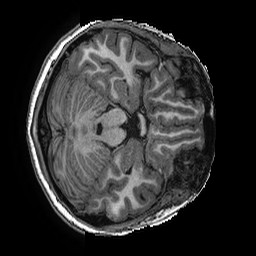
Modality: T1w
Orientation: axial
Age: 14
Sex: female
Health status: ill
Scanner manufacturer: ge
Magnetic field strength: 3 T
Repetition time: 0.0077 s
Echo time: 0.003436 s